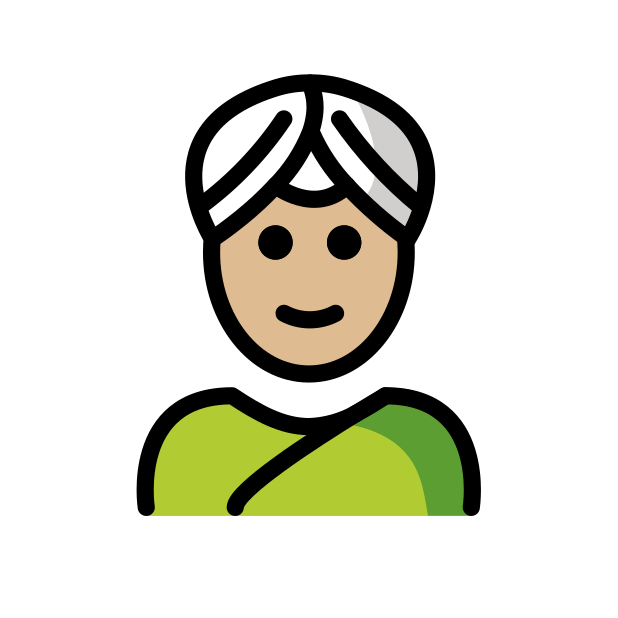
woman wearing turban: medium-light skin tone